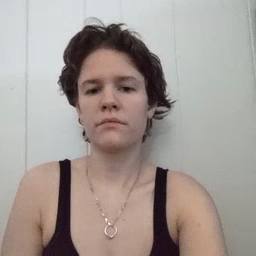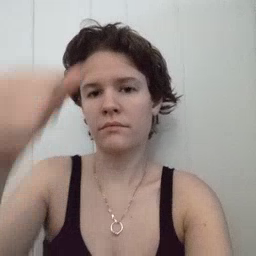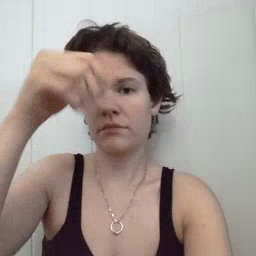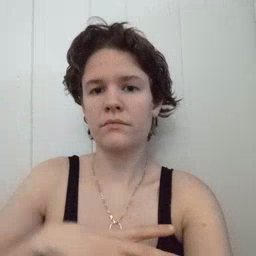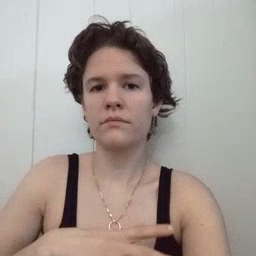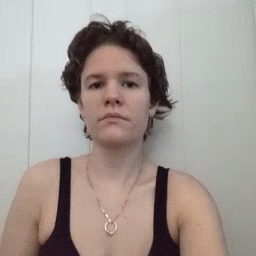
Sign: man